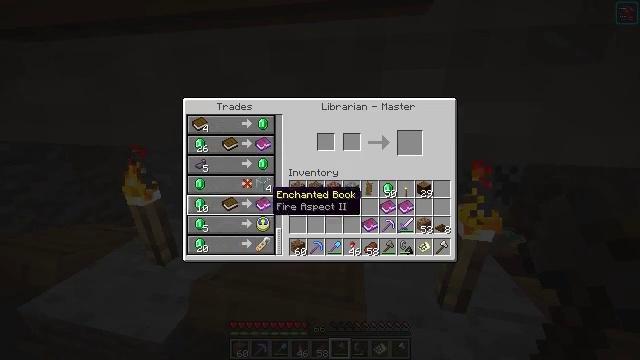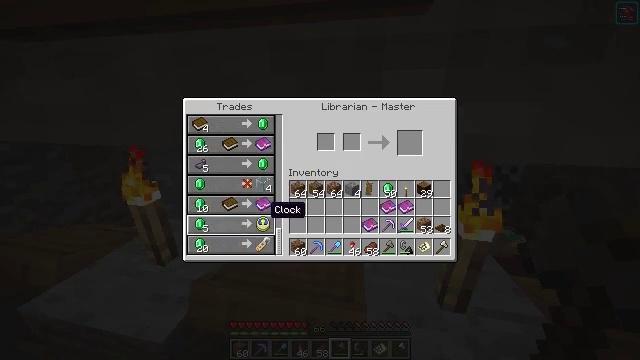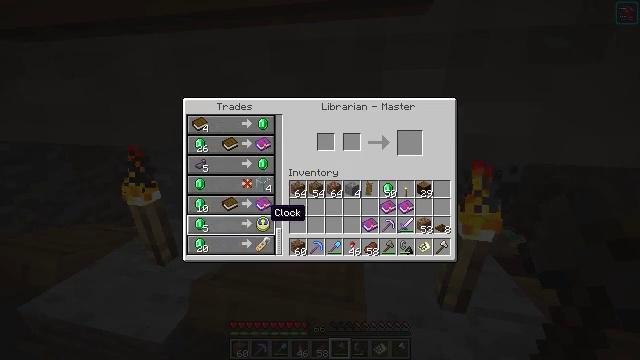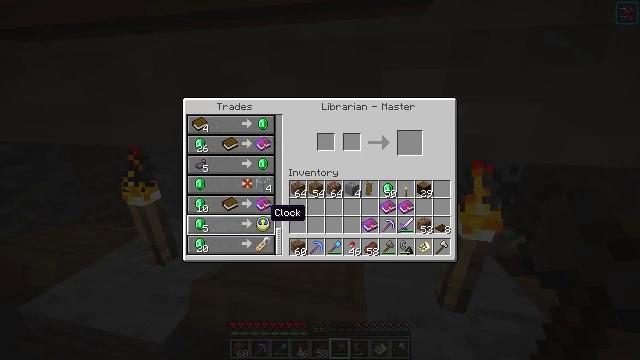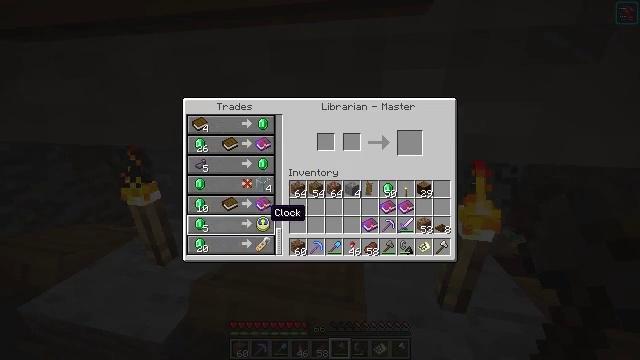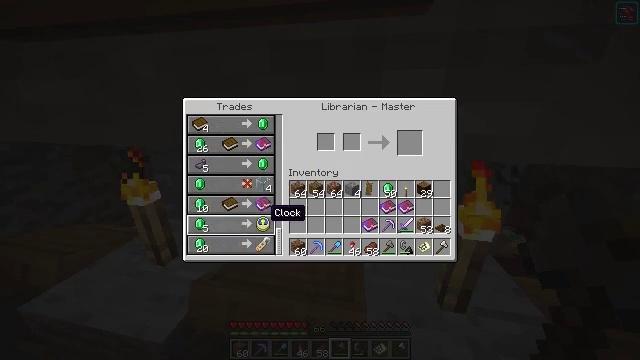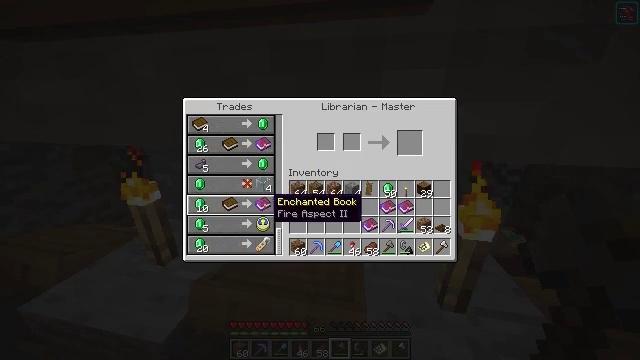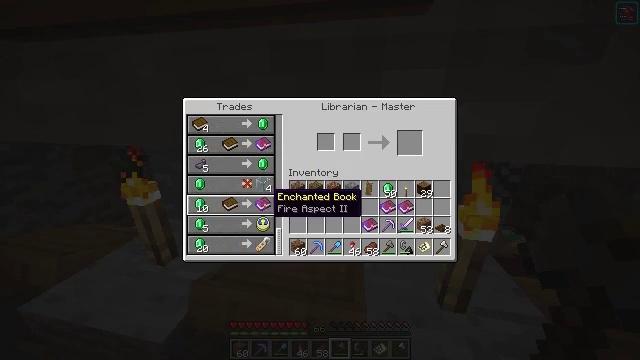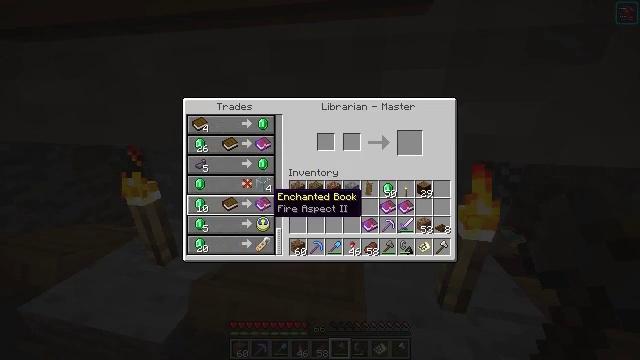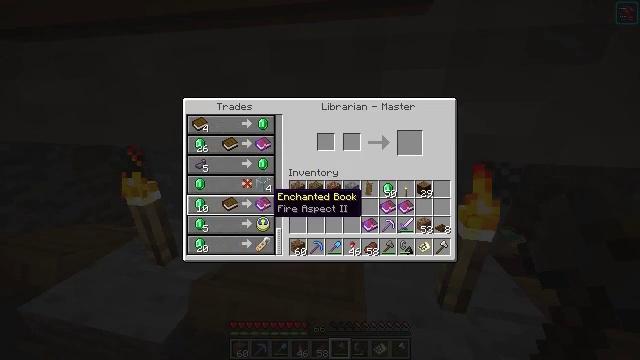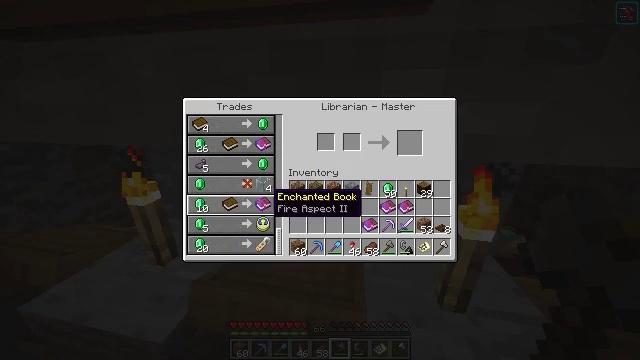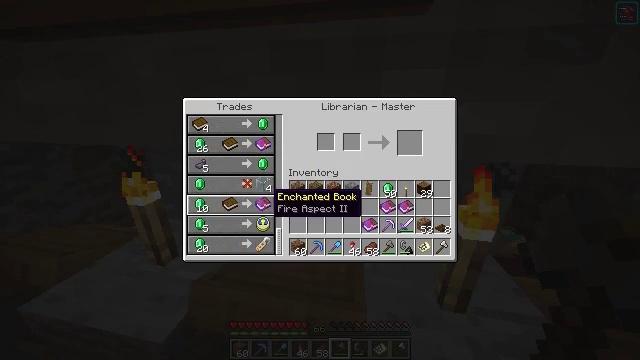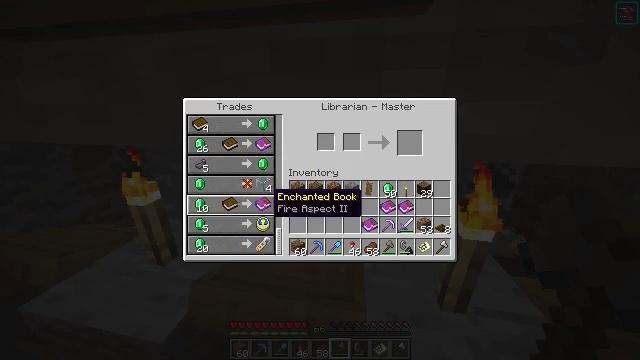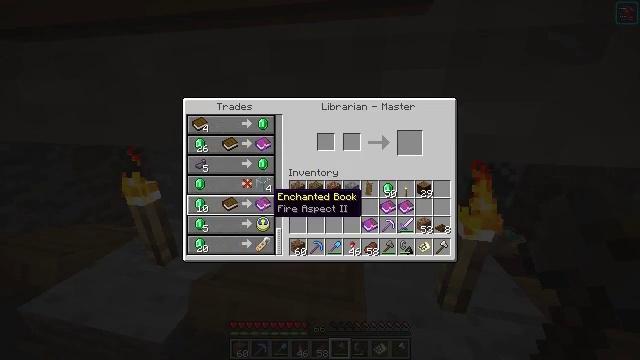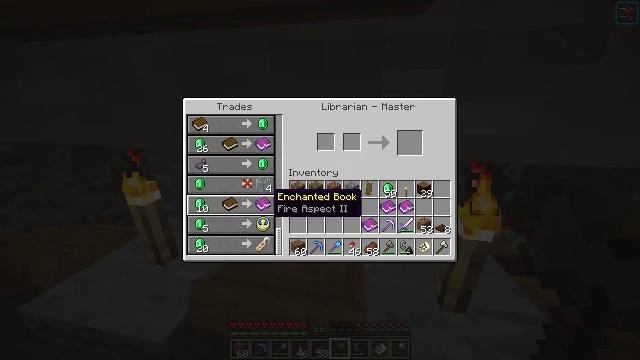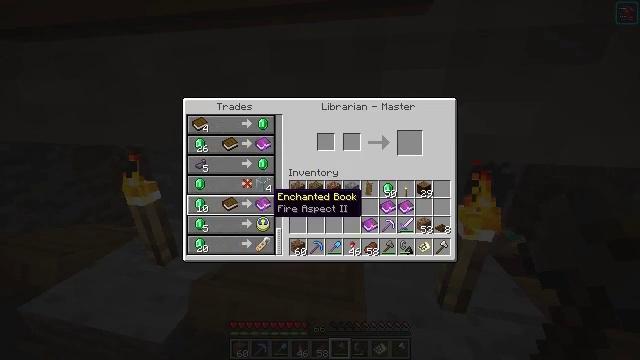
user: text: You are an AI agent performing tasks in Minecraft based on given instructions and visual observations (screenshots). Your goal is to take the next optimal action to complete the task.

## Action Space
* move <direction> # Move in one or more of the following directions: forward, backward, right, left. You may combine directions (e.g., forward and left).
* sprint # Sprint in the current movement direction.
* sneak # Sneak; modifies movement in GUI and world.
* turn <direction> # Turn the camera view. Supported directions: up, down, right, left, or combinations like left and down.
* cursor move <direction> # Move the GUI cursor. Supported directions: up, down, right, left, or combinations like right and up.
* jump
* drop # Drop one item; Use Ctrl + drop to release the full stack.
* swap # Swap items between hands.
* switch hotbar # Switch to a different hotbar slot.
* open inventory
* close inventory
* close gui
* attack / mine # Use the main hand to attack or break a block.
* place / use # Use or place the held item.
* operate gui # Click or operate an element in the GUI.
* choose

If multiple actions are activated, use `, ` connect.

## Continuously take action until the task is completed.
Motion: motion action
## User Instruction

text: Take down the oak wall sign.
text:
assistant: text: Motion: cursor move down
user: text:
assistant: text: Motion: no_op
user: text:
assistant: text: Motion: no_op
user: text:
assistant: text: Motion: no_op
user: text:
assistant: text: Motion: no_op
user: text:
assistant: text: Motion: cursor move up
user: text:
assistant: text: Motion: no_op
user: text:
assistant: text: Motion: no_op
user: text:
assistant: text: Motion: no_op
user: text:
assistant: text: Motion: no_op
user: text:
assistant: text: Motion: no_op
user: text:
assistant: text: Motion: no_op
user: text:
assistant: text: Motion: no_op
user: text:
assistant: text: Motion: no_op
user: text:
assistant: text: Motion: no_op
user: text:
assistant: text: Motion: no_op
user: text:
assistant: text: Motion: no_op
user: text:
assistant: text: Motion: close gui
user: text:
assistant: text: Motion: turn right and up
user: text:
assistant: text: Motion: move back, turn right and up
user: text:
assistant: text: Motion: move back, turn right and up
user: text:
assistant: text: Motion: move back and move left, turn right and up
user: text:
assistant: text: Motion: move left, turn right and up
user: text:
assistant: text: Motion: turn up
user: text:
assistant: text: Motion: turn up
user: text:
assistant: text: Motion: turn up
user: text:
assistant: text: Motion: turn up
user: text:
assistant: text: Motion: no_op
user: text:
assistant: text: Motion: attack / mine
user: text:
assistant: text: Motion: attack / mine